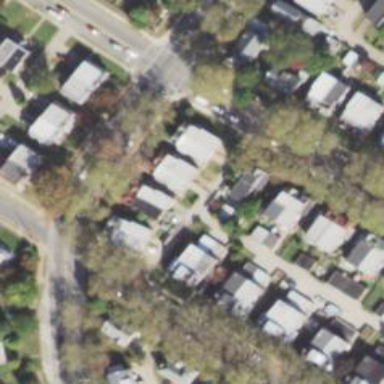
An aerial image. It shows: Alley classified as service road.